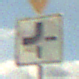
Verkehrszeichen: VerlaufVorfahrtsstrasse2
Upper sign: VorfahrtGewaehren
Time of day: Midday
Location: Outdoor (RoadRail)
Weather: PartlyCloudy
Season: NotSpecified
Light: Natural